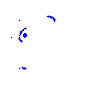
Particle: kaon